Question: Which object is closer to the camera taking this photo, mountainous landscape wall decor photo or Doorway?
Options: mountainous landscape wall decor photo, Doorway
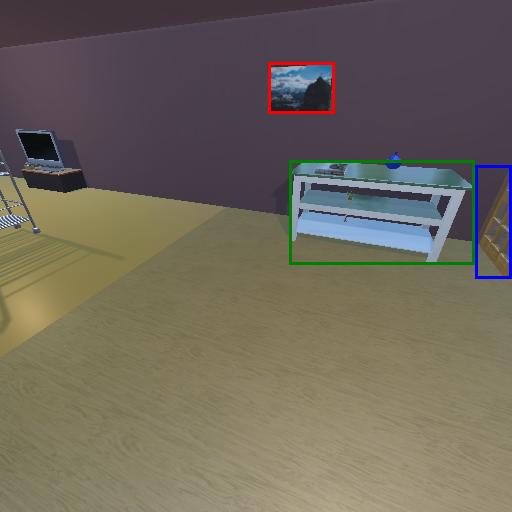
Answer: mountainous landscape wall decor photo